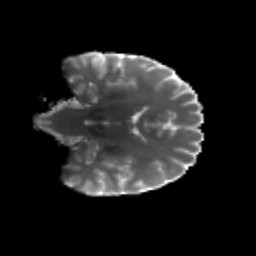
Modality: T2w
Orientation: coronal
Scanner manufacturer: siemens
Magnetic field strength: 3 T
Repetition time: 4.16 s
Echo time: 0.0806 s